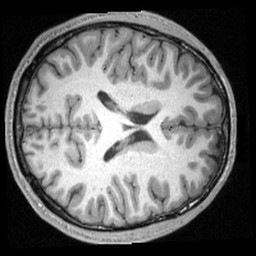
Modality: T1w
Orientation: axial